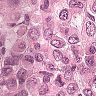
Metastatic tissue present: yes